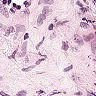
Metastatic tissue present: no